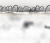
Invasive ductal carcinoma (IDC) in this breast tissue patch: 0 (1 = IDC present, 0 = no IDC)